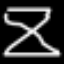
Label: hourglass